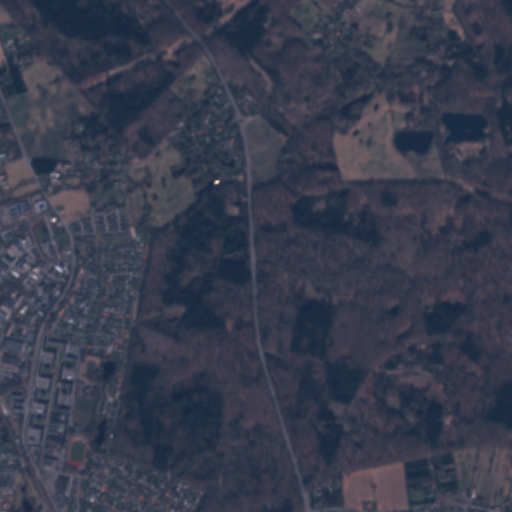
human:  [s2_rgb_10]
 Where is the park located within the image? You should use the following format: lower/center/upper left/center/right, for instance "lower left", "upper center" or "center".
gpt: The park is located in the lower left of the image.
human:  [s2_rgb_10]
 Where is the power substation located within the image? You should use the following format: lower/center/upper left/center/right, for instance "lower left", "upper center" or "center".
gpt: The power substation is located in the lower left of the image.
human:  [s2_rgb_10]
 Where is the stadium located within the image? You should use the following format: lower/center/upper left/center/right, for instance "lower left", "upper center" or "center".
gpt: The stadium is located in the lower left of the image.
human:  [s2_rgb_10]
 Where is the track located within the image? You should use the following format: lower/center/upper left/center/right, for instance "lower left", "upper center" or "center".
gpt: The track is located in the lower left of the image.
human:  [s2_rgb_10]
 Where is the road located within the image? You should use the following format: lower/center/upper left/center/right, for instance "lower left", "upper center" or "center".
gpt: There is no road in the image.